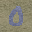
Label: 0